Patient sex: M
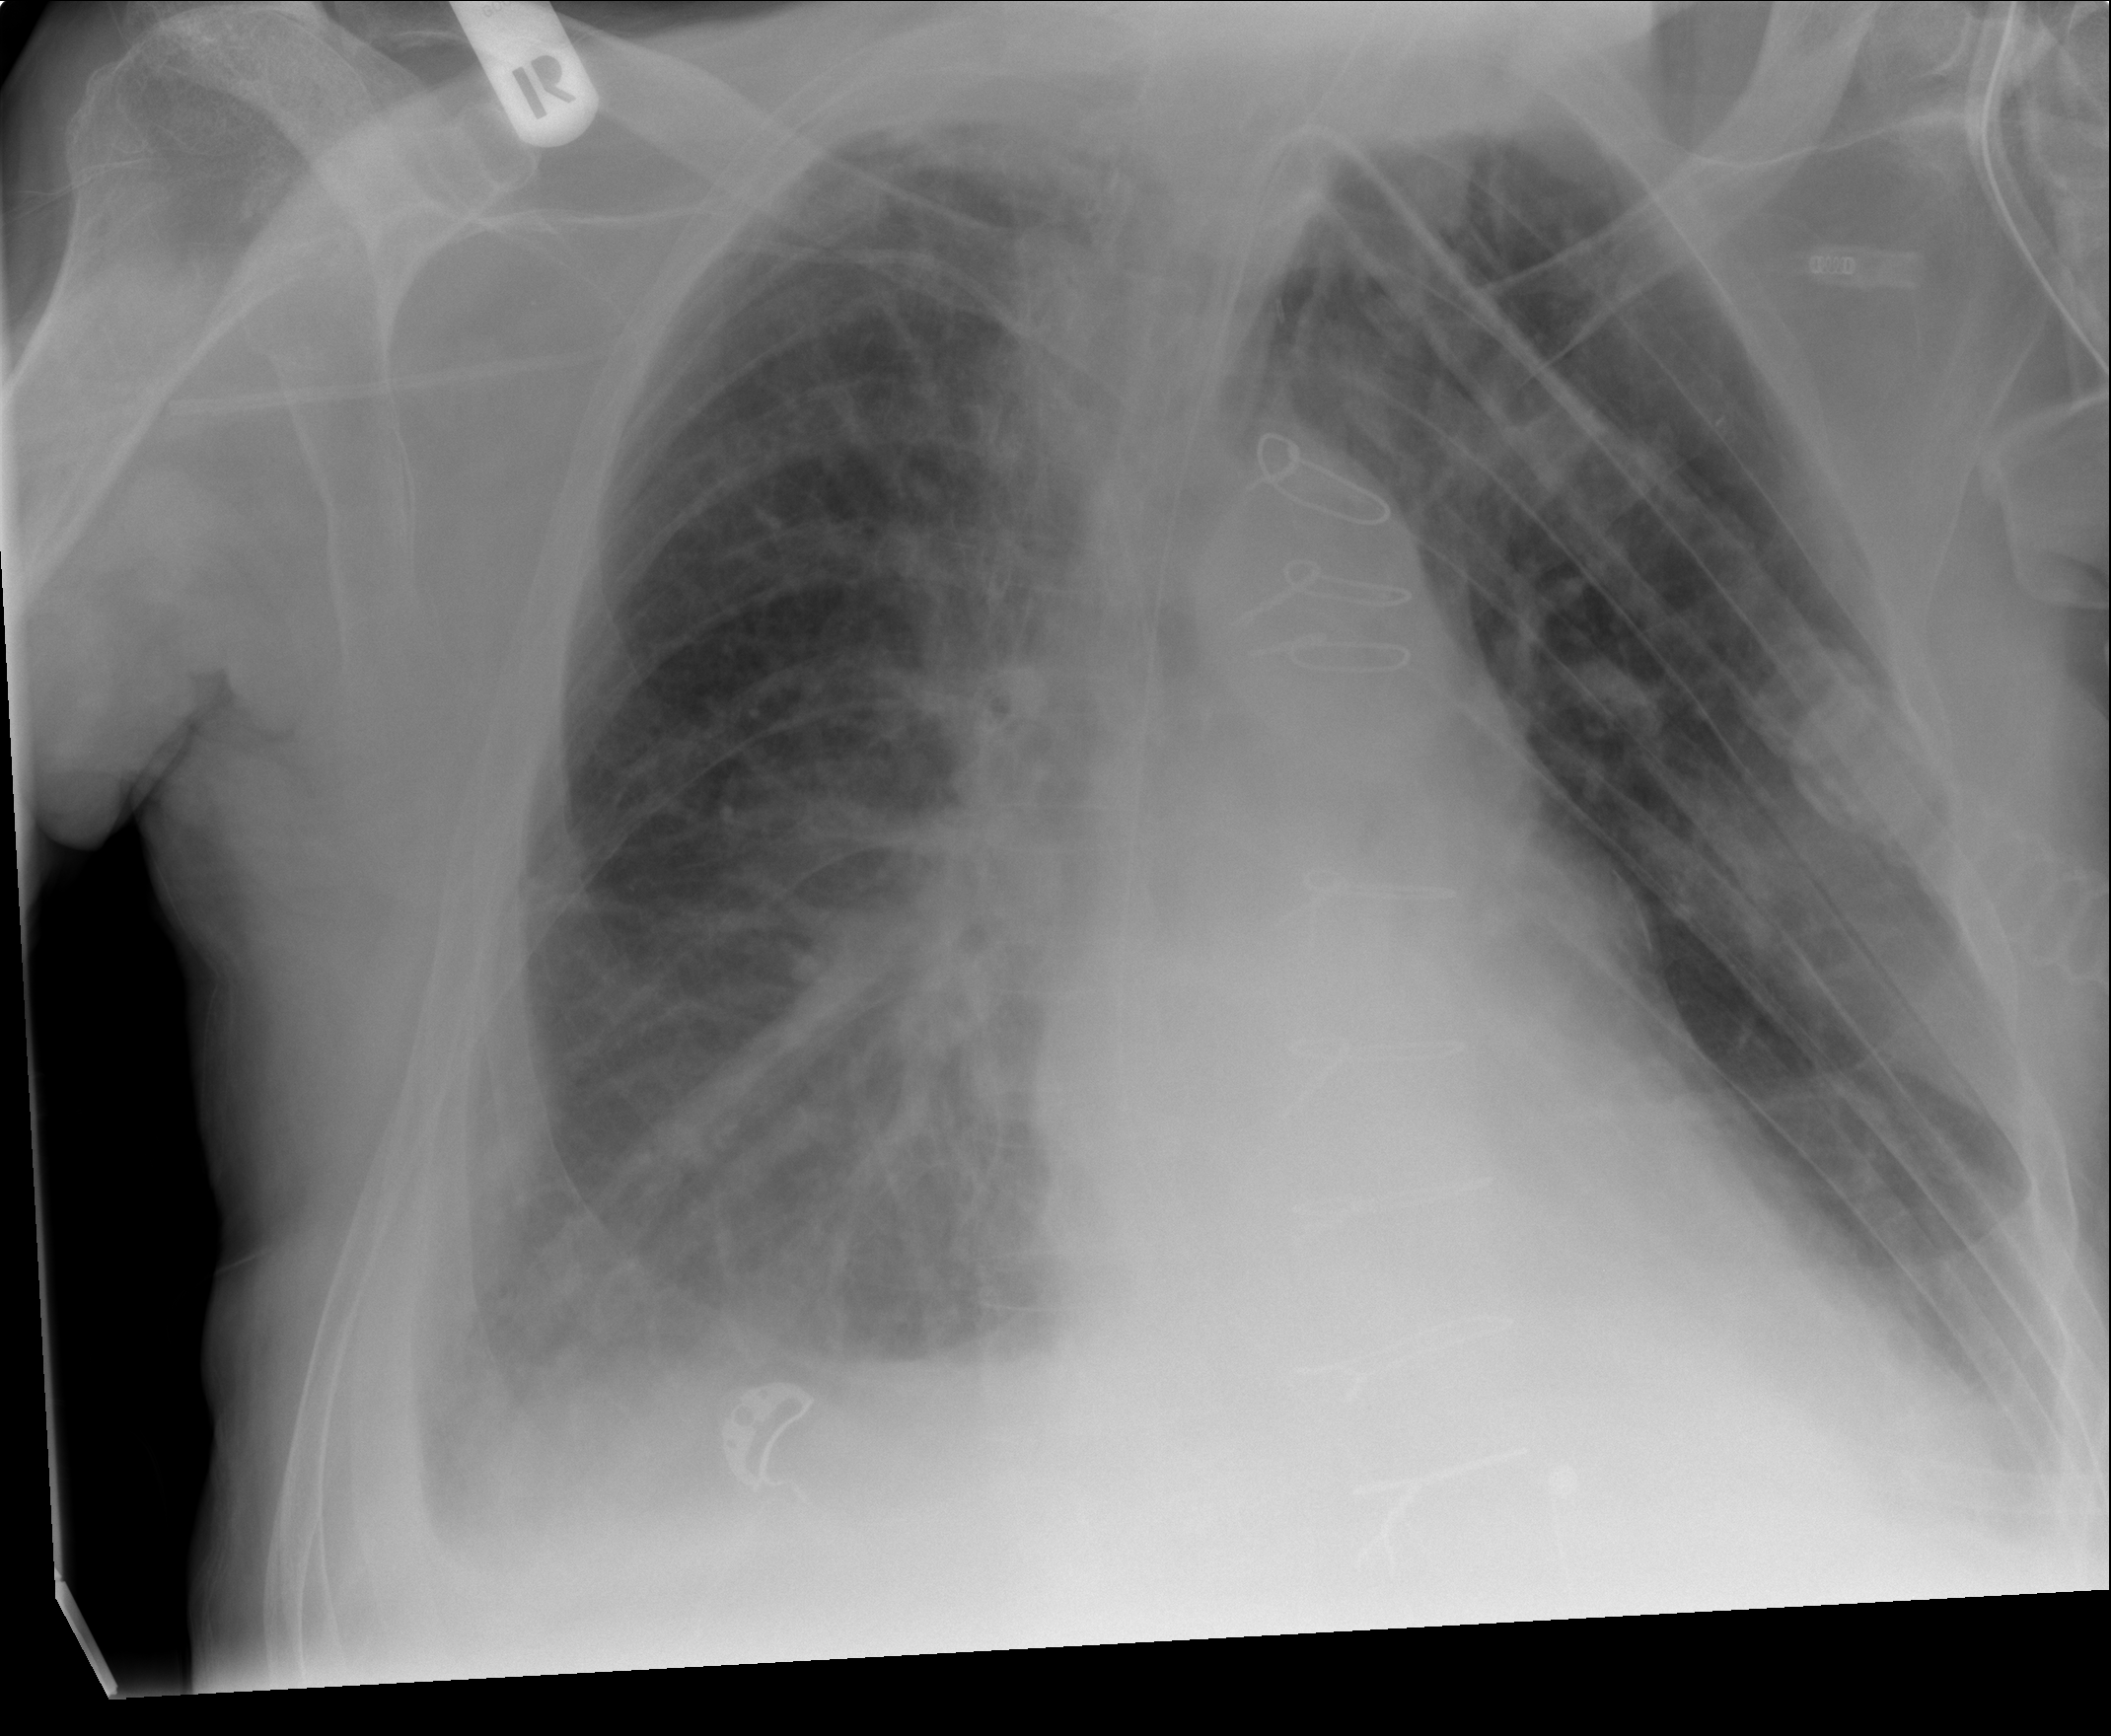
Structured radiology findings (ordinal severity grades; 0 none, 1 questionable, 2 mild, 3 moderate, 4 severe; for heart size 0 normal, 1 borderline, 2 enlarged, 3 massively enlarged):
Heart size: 2
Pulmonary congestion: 2
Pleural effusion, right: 2
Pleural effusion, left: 2
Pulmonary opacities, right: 2
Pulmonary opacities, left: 0
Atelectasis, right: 3
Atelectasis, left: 3